Question: I have implemented UITabBarController programatically. The title of the viewControllers show bigger and clipped. Here is the source code:
'''
var tab: UITabBarController = UITabBarController()
tab.tabBar.translucent = false
var homeVC: UINavigationController = UIStoryboard(name: "Main", bundle: nil).instantiateInitialViewController() as UINavigationController
homeVC.tabBarItem = UITabBarItem(title: "Home", image: UIImage(named: "icon-home"), tag: 0)
var messagesNavC: UINavigationController = UIStoryboard(name: "Messages", bundle: nil).instantiateInitialViewController() as UINavigationController
messagesNavC.tabBarItem = UITabBarItem(title: "Messages", image: UIImage(named: "icon-messages"), tag: 1)
var quotesRequests: UINavigationController = UINavigationController(rootViewController: UIStoryboard(name: "QuotesRequests", bundle: nil).instantiateViewControllerWithIdentifier("RSQuoteRequestsViewController") as RSQuoteRequestsViewController) as UINavigationController
quotesRequests.tabBarItem = UITabBarItem(title: "Quotes", image: UIImage(named: "icon-quotes"), tag: 2)
var myAccount: UINavigationController = UIStoryboard(name: "MyAccount", bundle: nil).instantiateInitialViewController() as UINavigationController
myAccount.tabBarItem = UITabBarItem(title: "Account", image: UIImage(named: "icon-account"), tag: 3)
var helpVC: UINavigationController = UIStoryboard(name: "Help", bundle: nil).instantiateInitialViewController() as UINavigationController
helpVC.tabBarItem = UITabBarItem(title: "Help", image: UIImage(named: "icon-help"), tag: 4)
tab.viewControllers = [homeVC, quotesRequests, messagesNavC, myAccount, helpVC]
'''
Here is screenshot of how it looks.

Please help. Thanks in advance.
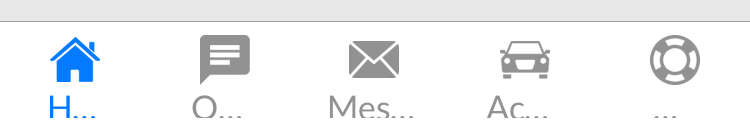
Answer: Try this for altering your size
'''
let appearance = UITabBarItem.appearance()
let attributes = [NSFontAttributeName:UIFont(name: "American Typewriter",size: 20)]
appearance.setTitleTextAttributes(attributes, forState: .Normal)
'''
Or you can try this as well :
'''
[[UITabBarItem appearance] setTitleTextAttributes:[NSDictionary dictionaryWithObjectsAndKeys:[UIFont fontWithName:@"AmericanTypewriter" size:20.0f], NSFontAttributeName, nil] forState:UIControlStateNormal];
'''